Interaction volume radius: 10 \u00c5
Interaction volume height: 20 \u00c5
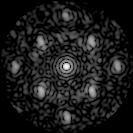
Disorder parameter: 0.4304